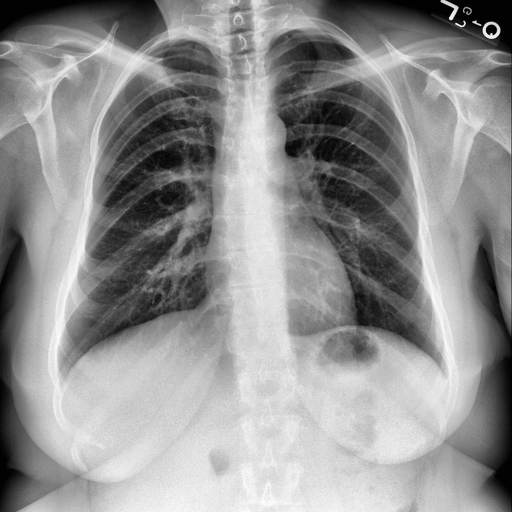
Finding: NORMAL